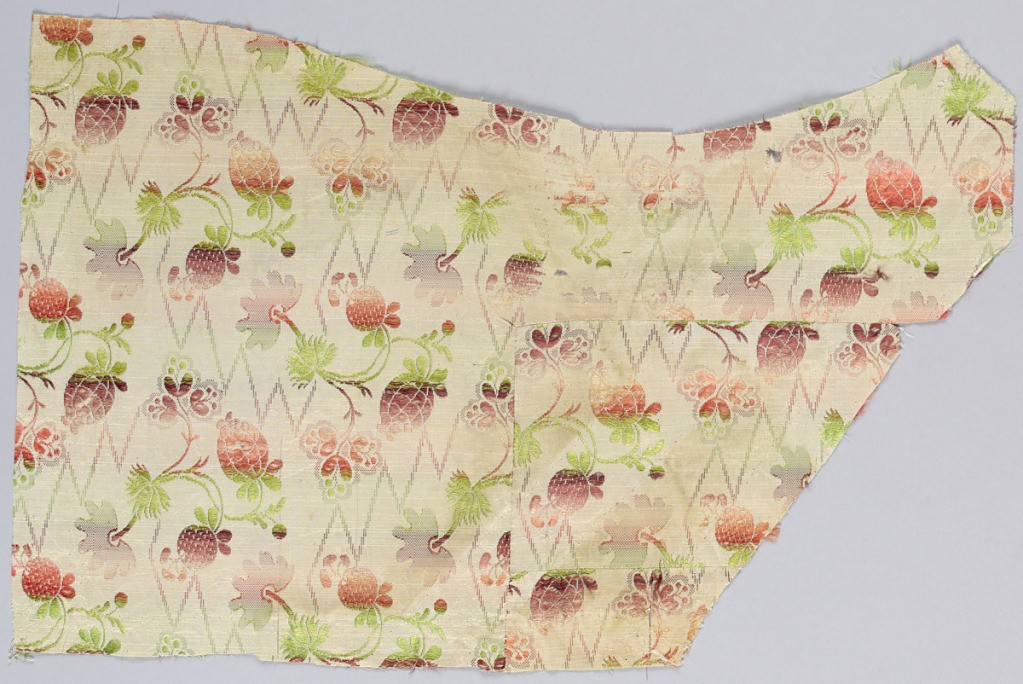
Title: Fragment
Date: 1800–1850
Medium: silk Technique: plain compound weave
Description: Fragment of taffeta has branches of polychrome fruits and flowers on a zigzag white background.